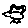
Label: bird